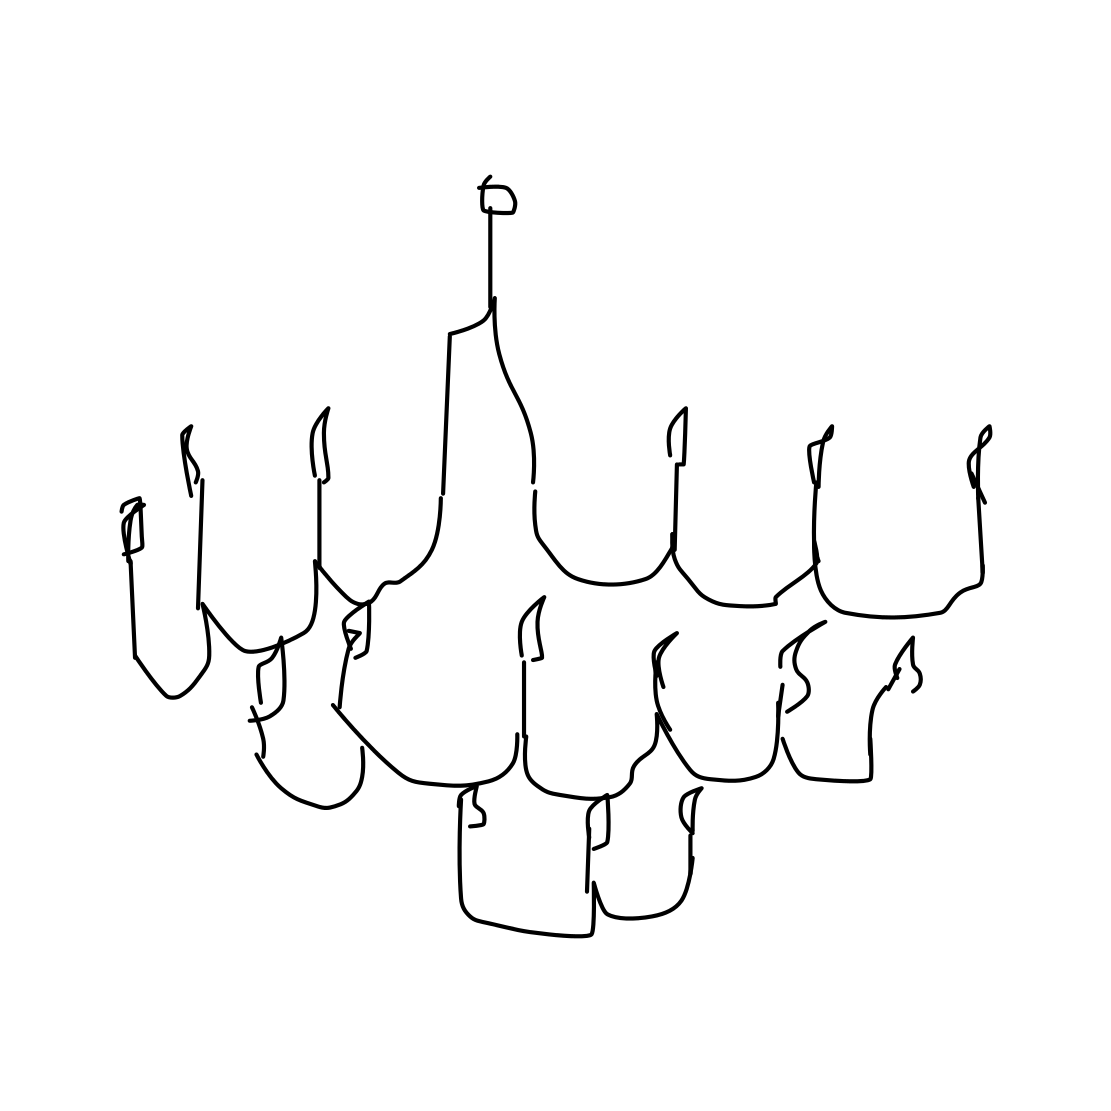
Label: chandelier